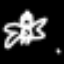
Label: angel